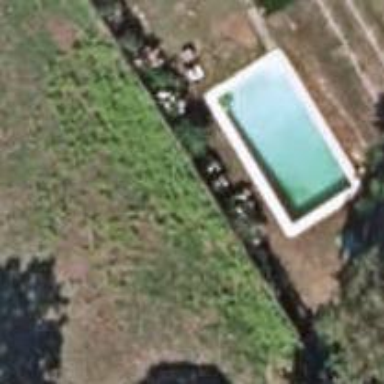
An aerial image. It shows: Swimming pool located in leisure land.